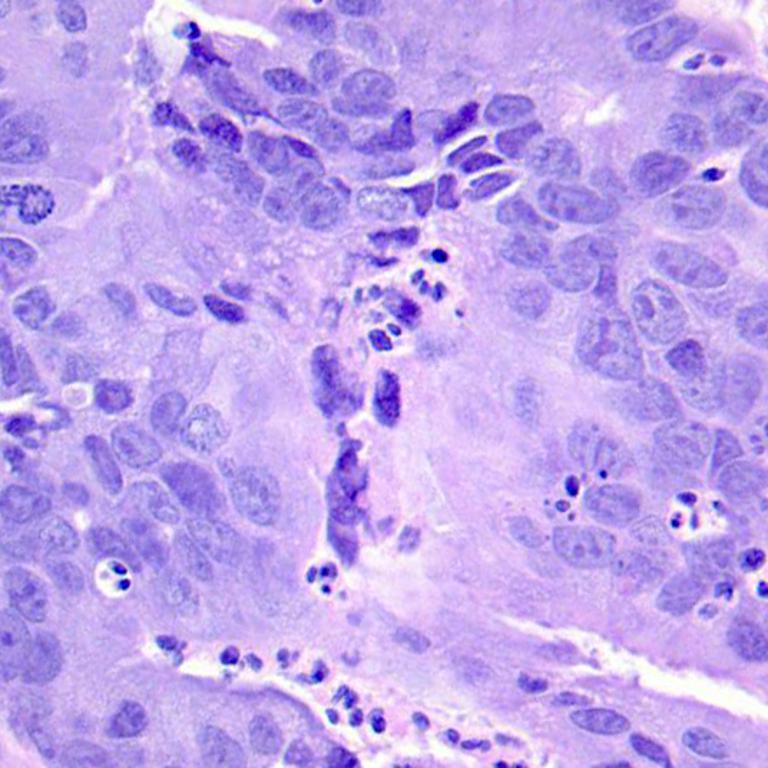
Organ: colon
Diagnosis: adenocarcinomas